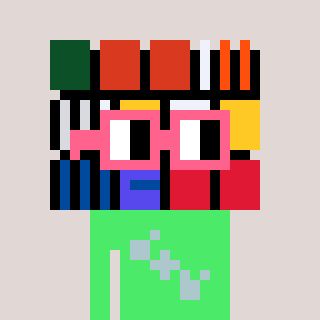
a pixel art character with square pink glasses, a abstract-shaped head and a teal-colored body on a warm background